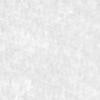
Label: no_change